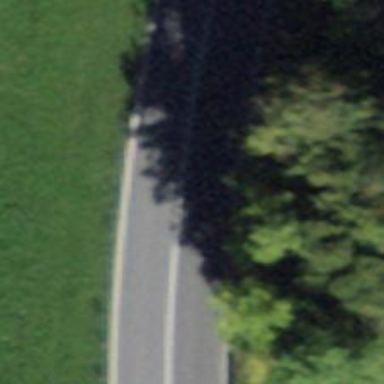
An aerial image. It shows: Secondary road.